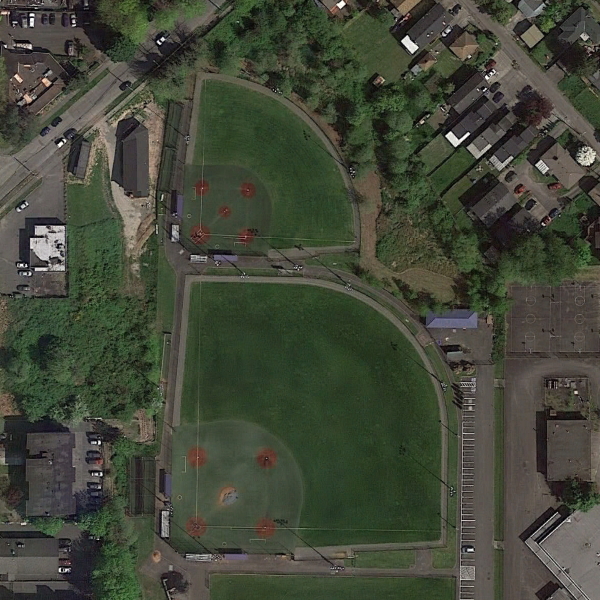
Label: BaseballField